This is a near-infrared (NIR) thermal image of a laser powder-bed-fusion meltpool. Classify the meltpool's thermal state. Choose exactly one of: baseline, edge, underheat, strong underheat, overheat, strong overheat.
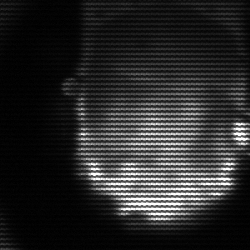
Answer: baseline